Question: I applied a 'HierarchicalDataTemplate' for adding icons to the tree items that way:
'''
<TreeView.ItemTemplate>
<HierarchicalDataTemplate DataType="{x:Type DataAccess:IDataAccessible}"
ItemsSource="{Binding Path=Items}">
<StackPanel Orientation="Horizontal" Margin="2" DataContext="{Binding}">
<Image Width="16" Height="16" SnapsToDevicePixels="True"
Source="{Binding Converter={StaticResource treeImageConverter}}">

<TextBlock Text="{Binding Path=Name}" Margin="5,0" />
</StackPanel>
</HierarchicalDataTemplate>
</TreeView.ItemTemplate>
'''
And then I added 'ItemContainerStyle' for hiding the arrow button:
'''
<TreeView.ItemContainerStyle>
<Style TargetType="TreeViewItem">
<Setter Property="Template">
<Setter.Value>
<ControlTemplate TargetType="TreeViewItem" xmlns:s="clr-namespace:System;assembly=mscorlib">
<Grid>
<Grid.ColumnDefinitions>
<ColumnDefinition Width="Auto" MinWidth="19" />
<ColumnDefinition Width="Auto" />
<ColumnDefinition Width="*" />
</Grid.ColumnDefinitions>
<Grid.RowDefinitions>
<RowDefinition Height="Auto" />
<RowDefinition />
</Grid.RowDefinitions>
<!-- Make the ToggleButton invisible -->
<ToggleButton IsChecked="False" Visibility="Hidden" ClickMode="Press" Name="Expander" >
</ToggleButton>
<Border BorderThickness="{TemplateBinding Border.BorderThickness}" Padding="{TemplateBinding Control.Padding}" BorderBrush="{TemplateBinding Border.BorderBrush}" Background="{TemplateBinding Panel.Background}" Name="Bd" SnapsToDevicePixels="True" Grid.Column="1">
<ContentPresenter Content="{TemplateBinding HeaderedContentControl.Header}" ContentTemplate="{TemplateBinding HeaderedContentControl.HeaderTemplate}" ContentStringFormat="{TemplateBinding HeaderedItemsControl.HeaderStringFormat}" ContentSource="Header" Name="PART_Header" HorizontalAlignment="{TemplateBinding Control.HorizontalContentAlignment}" SnapsToDevicePixels="{TemplateBinding UIElement.SnapsToDevicePixels}" />
</Border>
<ItemsPresenter Name="ItemsHost" Grid.Column="1" Grid.Row="1" Grid.ColumnSpan="2" />
</Grid>
<ControlTemplate.Triggers>
<Trigger Property="ItemsControl.HasItems">
<Setter Property="UIElement.Visibility" TargetName="Expander">
<Setter.Value>
<x:Static Member="Visibility.Hidden" />
</Setter.Value>
</Setter>
<Trigger.Value>
<s:Boolean>False</s:Boolean>
</Trigger.Value>
</Trigger>
<Trigger Property="TreeViewItem.IsSelected">
<Setter Property="Panel.Background" TargetName="Bd">
<Setter.Value>
<DynamicResource ResourceKey="{x:Static SystemColors.HighlightBrushKey}" />
</Setter.Value>
</Setter>
<Setter Property="TextElement.Foreground">
<Setter.Value>
<DynamicResource ResourceKey="{x:Static SystemColors.HighlightTextBrushKey}" />
</Setter.Value>
</Setter>
<Trigger.Value>
<s:Boolean>True</s:Boolean>
</Trigger.Value>
</Trigger>
<MultiTrigger>
<MultiTrigger.Conditions>
<Condition Property="TreeViewItem.IsSelected">
<Condition.Value>
<s:Boolean>True</s:Boolean>
</Condition.Value>
</Condition>
<Condition Property="Selector.IsSelectionActive">
<Condition.Value>
<s:Boolean>False</s:Boolean>
</Condition.Value>
</Condition>
</MultiTrigger.Conditions>
<Setter Property="Panel.Background" TargetName="Bd">
<Setter.Value>
<DynamicResource ResourceKey="{x:Static SystemColors.ControlBrushKey}" />
</Setter.Value>
</Setter>
<Setter Property="TextElement.Foreground">
<Setter.Value>
<DynamicResource ResourceKey="{x:Static SystemColors.ControlTextBrushKey}" />
</Setter.Value>
</Setter>
</MultiTrigger>
<Trigger Property="UIElement.IsEnabled">
<Setter Property="TextElement.Foreground">
<Setter.Value>
<DynamicResource ResourceKey="{x:Static SystemColors.GrayTextBrushKey}" />
</Setter.Value>
</Setter>
<Trigger.Value>
<s:Boolean>False</s:Boolean>
</Trigger.Value>
</Trigger>
</ControlTemplate.Triggers>
</ControlTemplate>
</Setter.Value>
</Setter>
</Style>
</TreeView.ItemContainerStyle>
'''
And that's how it looks before and after:

What can be a reason for this quality reduction?
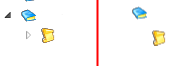
Answer: Set the <URL> property to true. This happens when after layout calculation a position cannot directly mapped to a screen pixel, and the color value bleeds into two display pixels. Consider a horizontal line placed on y=3, which would fill that line with a complete color, if it would be placed on y=3.5 it would need to half fill the line on 3 and half on 4. But there aren't half pixel obviously, thats why its blends the color between the line. So you usually get a half transparent line on y 3 and 4.
Sometimes this is desired especially with animations, because this sub pixel rendering makes everything look a little bit smoother, but for icons this is usually undesirable.